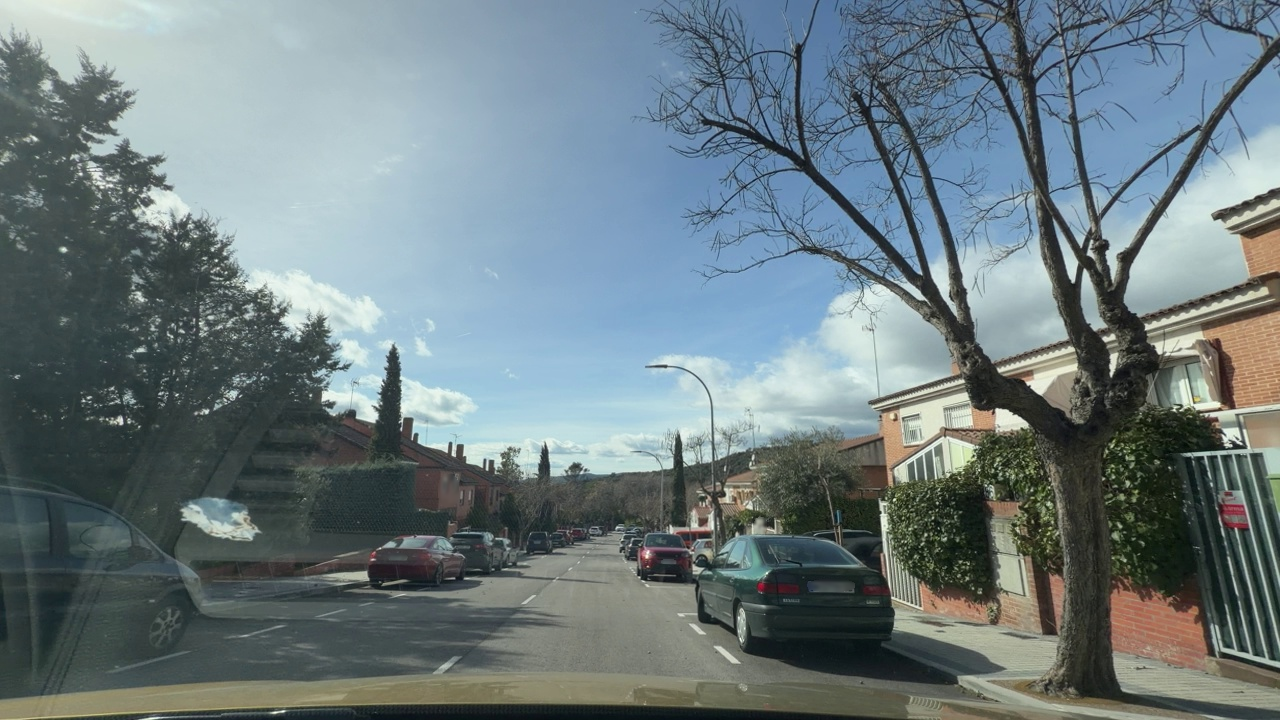
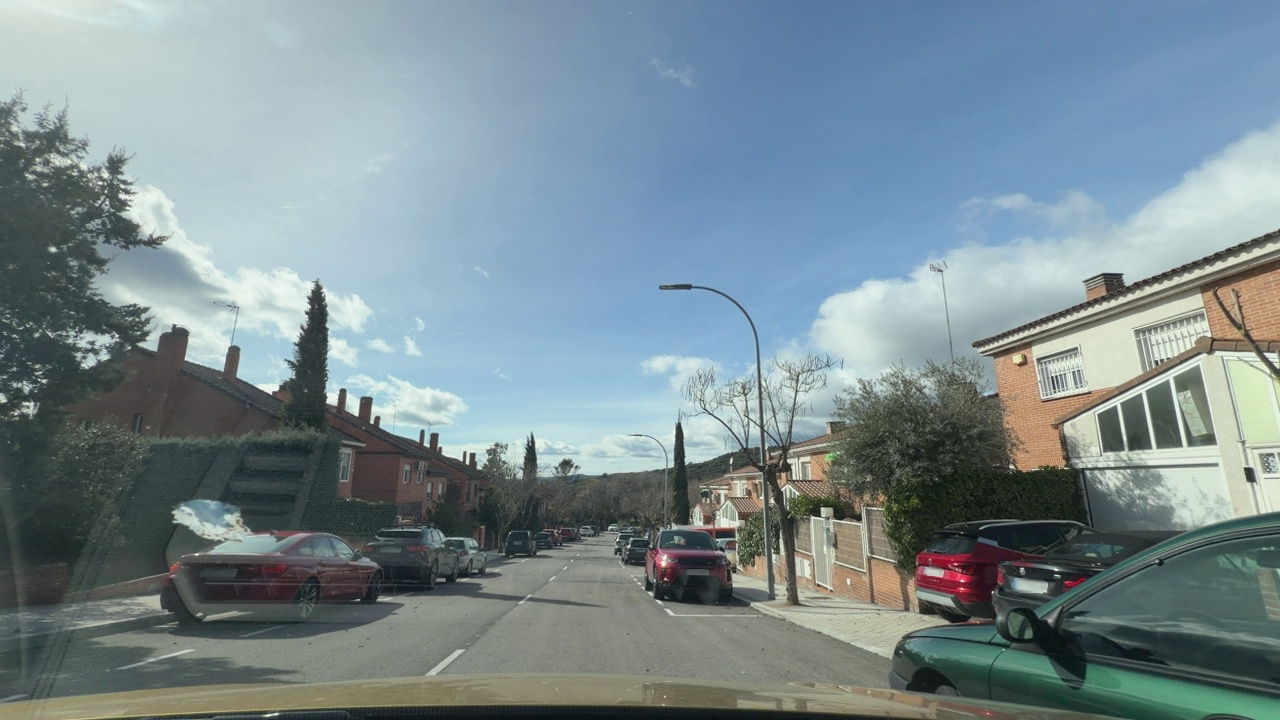
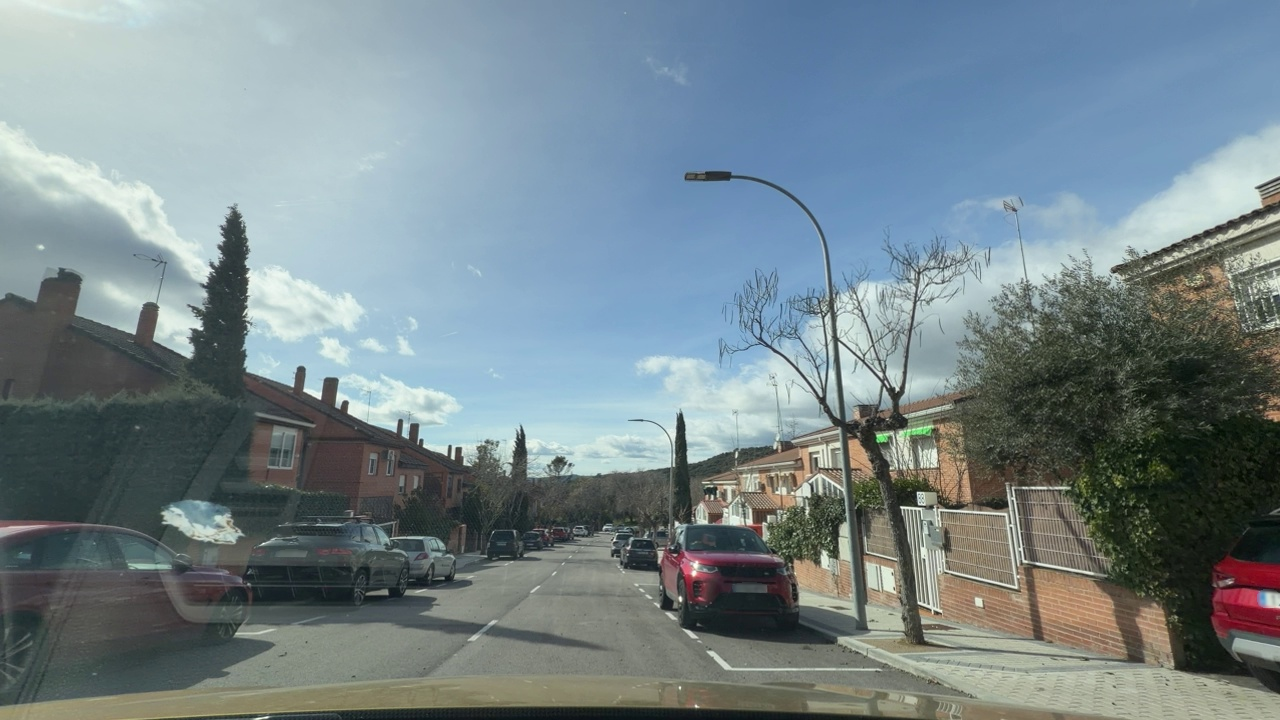
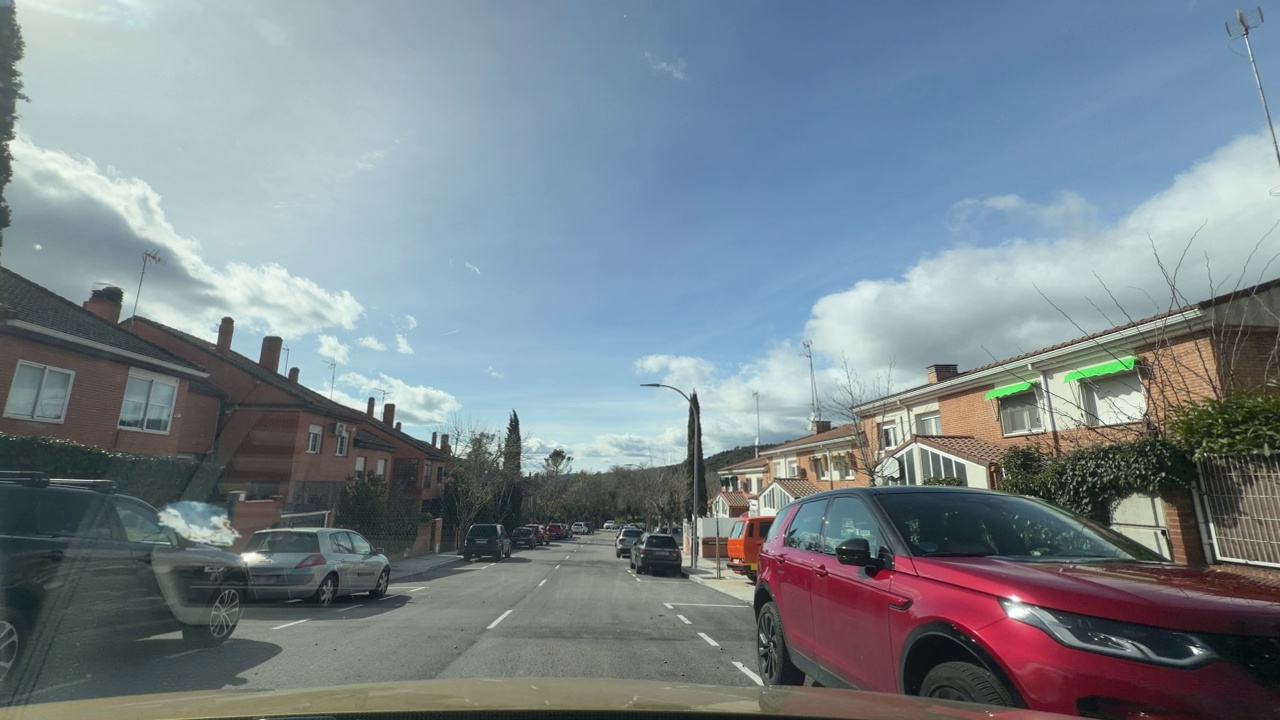
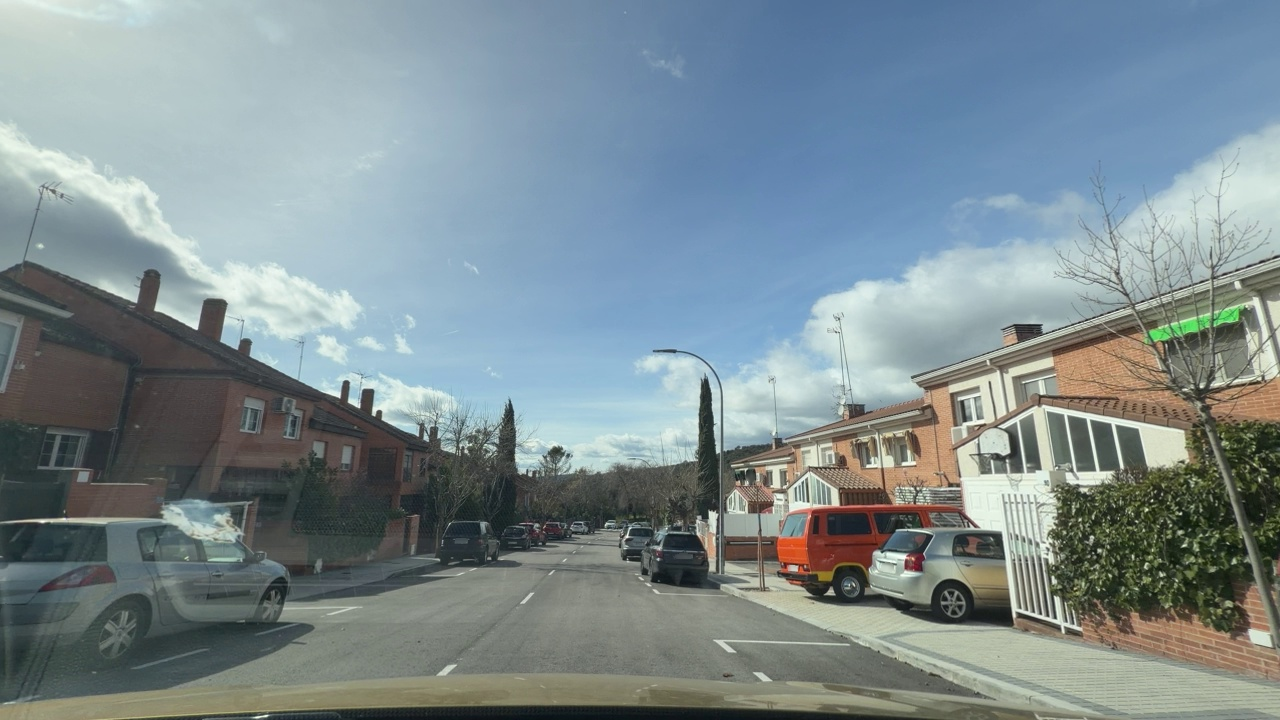
Situation: Lateral parked car
Question: Are vehicles present on the right side of the ego lane?
Answer: Yes
Reasoning: Several vehicles appear parked in the right side of the ego vehicle

Situation: Lateral parked car
Question: Are vehicles parked parallel or perpendicular to the roadway near the ego lane?
Answer: Yes
Reasoning: There are parked vehicles in parallel to the ego direction of travel

Situation: Lateral parked car
Question: Does the environment indicate an urban road where curbside parking is permitted?
Answer: Yes
Reasoning: Several trees and houses clearly indicate urban road where curbside parlking is permitted

Situation: Lateral parked car
Question: Is the ego vehicle traveling in a middle lane with traffic lanes on both sides?
Answer: No
Reasoning: This is  a two lane road so the ego vehicle is travelling in the rightmost lane and traffic may just come from the left, but not from both

Situation: Lateral parked car
Question: Are vehicles present on the left side of the ego lane?
Answer: Yes
Reasoning: There are also parked vehicles in the left side of the road